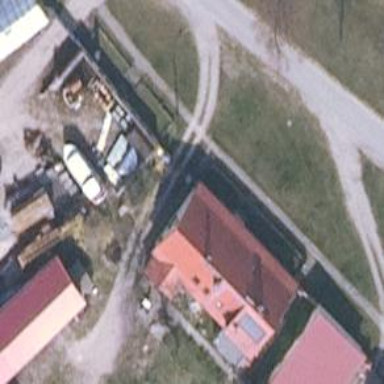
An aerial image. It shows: Detached building with gabled roof.